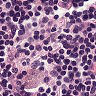
Metastatic tissue present: no